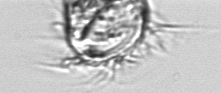
Label: Leegaardiella_ovalis